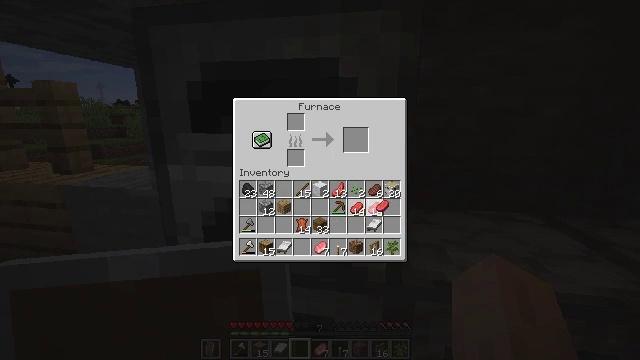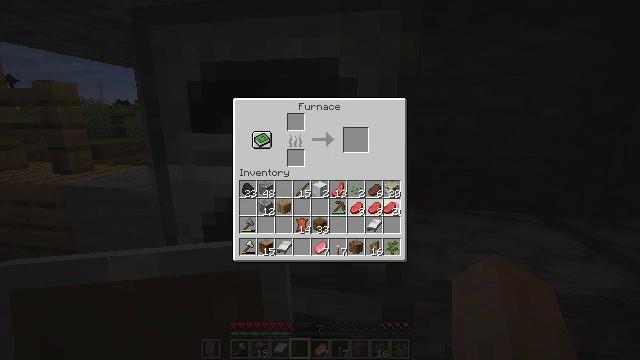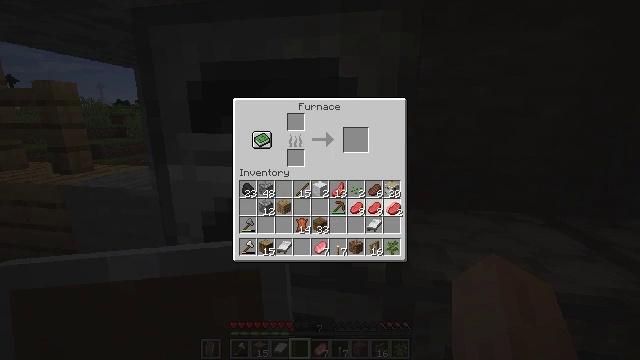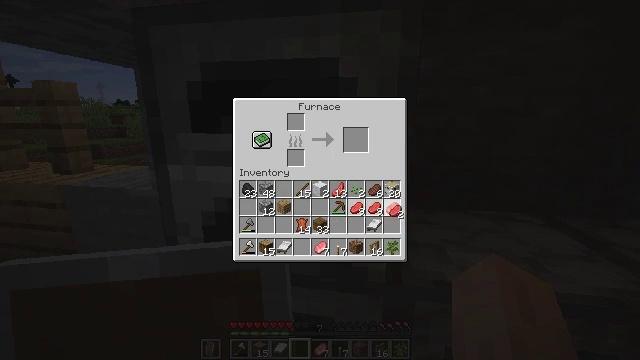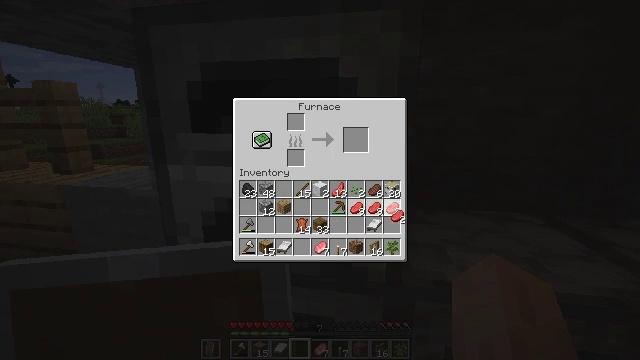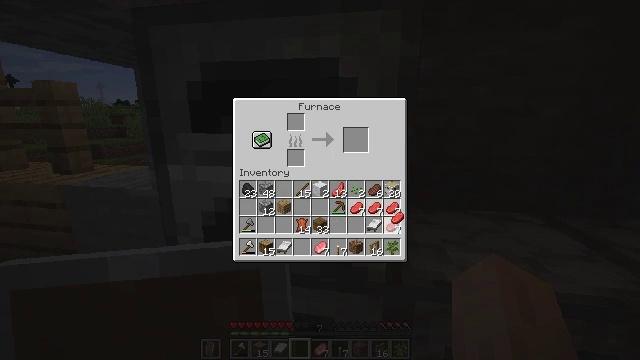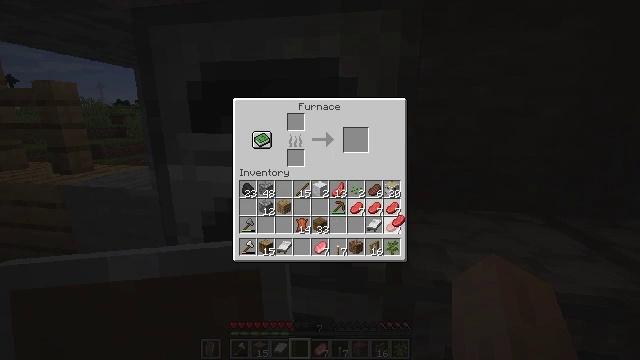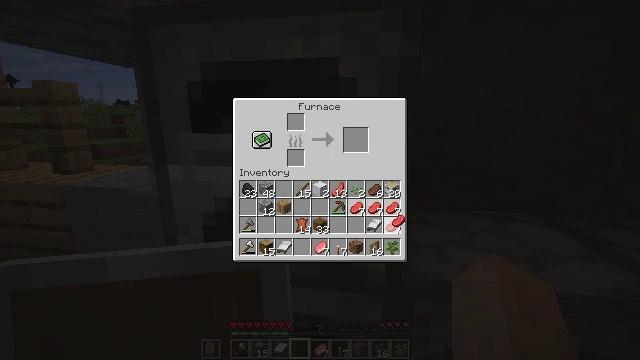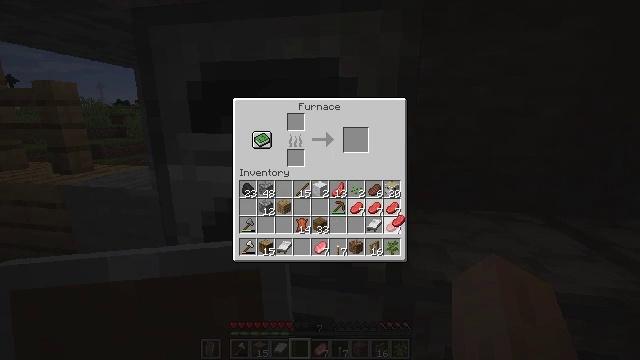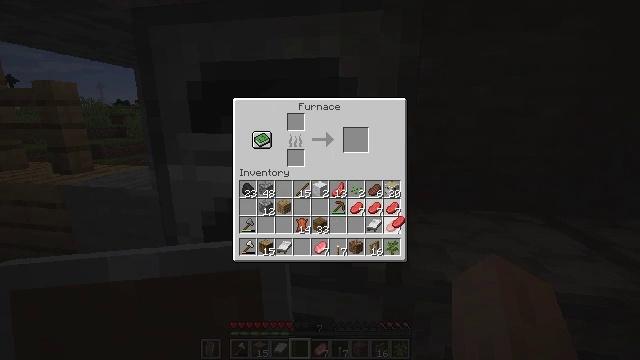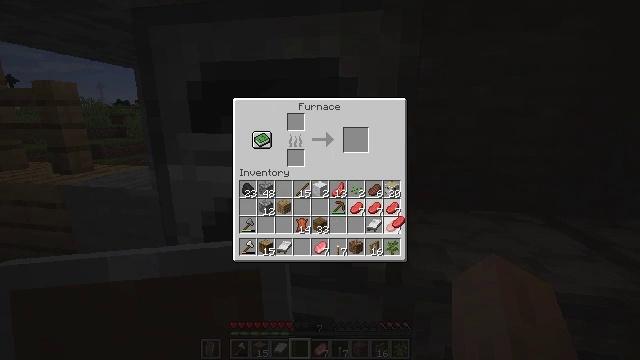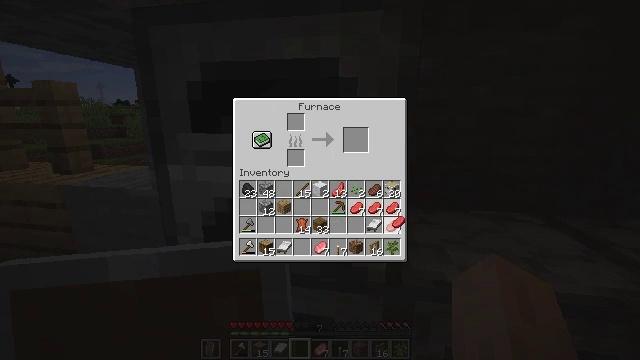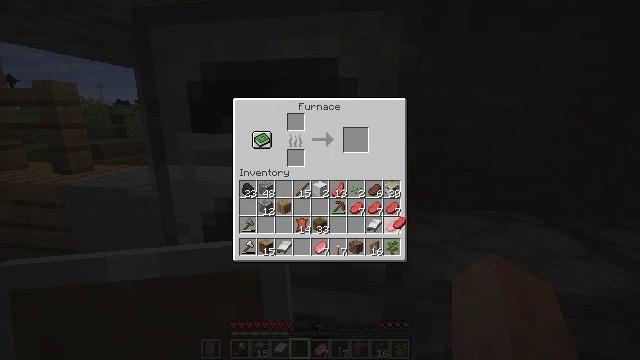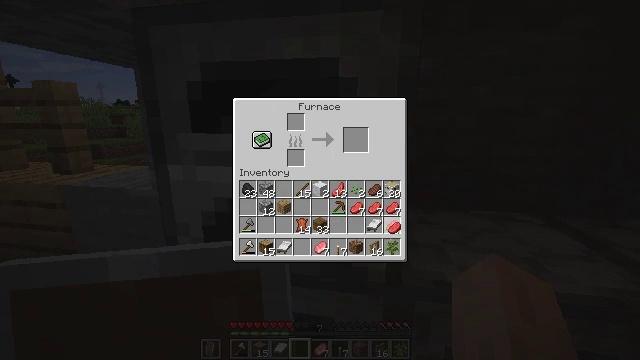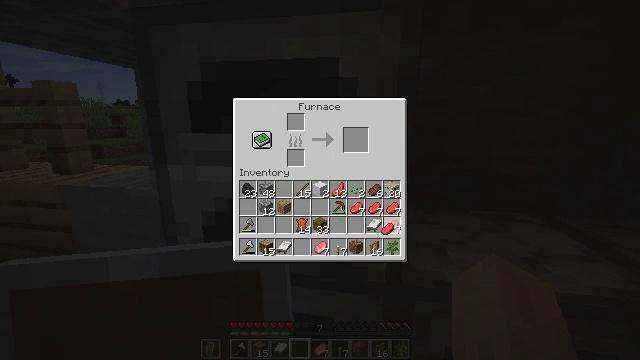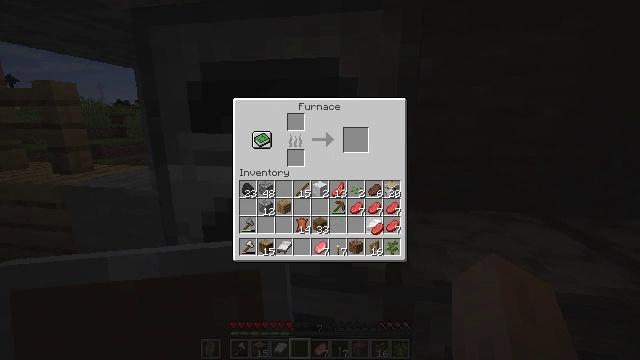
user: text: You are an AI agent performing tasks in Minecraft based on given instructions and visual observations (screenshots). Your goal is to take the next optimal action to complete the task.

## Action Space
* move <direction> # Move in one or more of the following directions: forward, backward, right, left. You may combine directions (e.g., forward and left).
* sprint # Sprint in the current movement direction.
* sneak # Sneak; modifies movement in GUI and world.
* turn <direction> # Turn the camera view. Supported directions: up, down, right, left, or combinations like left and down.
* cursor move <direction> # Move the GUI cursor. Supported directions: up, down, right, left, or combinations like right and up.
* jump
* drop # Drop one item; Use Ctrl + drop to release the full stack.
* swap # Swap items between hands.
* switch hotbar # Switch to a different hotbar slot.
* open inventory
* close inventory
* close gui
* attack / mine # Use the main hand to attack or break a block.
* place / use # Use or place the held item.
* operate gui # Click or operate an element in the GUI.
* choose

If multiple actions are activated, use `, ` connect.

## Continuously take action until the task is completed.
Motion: motion action
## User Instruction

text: Take down the wall torch for reuse.
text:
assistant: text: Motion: cursor move right, operate gui
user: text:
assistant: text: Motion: operate gui
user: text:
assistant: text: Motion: operate gui
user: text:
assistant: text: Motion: operate gui
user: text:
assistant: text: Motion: operate gui
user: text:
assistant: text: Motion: operate gui
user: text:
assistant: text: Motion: operate gui
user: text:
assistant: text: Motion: operate gui
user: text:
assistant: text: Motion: operate gui
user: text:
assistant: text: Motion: operate gui
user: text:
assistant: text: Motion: operate gui
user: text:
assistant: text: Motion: no_op
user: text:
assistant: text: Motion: no_op
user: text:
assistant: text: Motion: no_op
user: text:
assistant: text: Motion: cursor move left
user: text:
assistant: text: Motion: cursor move left
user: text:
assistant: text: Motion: no_op
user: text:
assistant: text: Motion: no_op
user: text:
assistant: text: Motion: no_op
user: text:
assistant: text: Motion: no_op
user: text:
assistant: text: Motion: no_op
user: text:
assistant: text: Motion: no_op
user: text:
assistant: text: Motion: operate gui
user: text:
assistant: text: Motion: operate gui
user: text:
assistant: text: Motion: operate gui
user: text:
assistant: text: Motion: operate gui
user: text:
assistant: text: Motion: no_op
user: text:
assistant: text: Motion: no_op
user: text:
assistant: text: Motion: no_op
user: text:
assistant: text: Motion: close gui